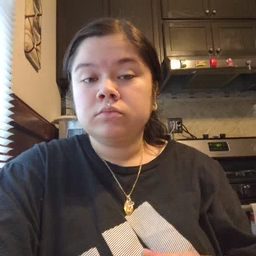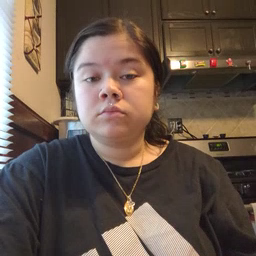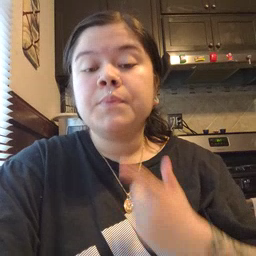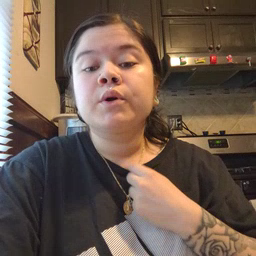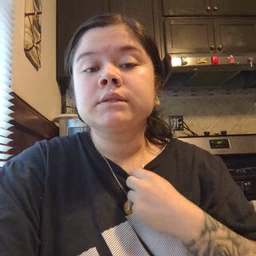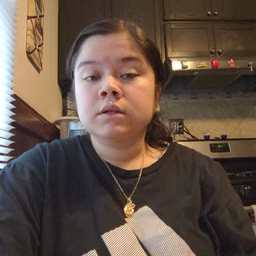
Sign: thirsty